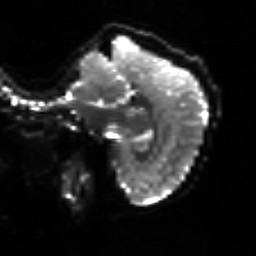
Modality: sbref
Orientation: sagittal
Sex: female
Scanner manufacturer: siemens
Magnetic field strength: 3 T
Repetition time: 5 s
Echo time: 0.071 s